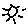
Label: sun